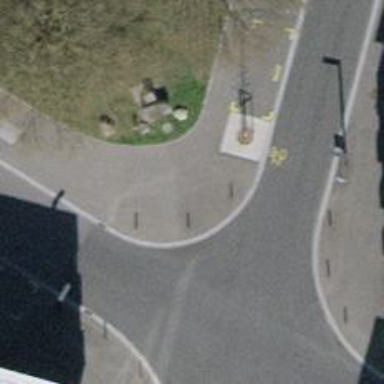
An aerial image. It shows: Sidewalk along the footway.